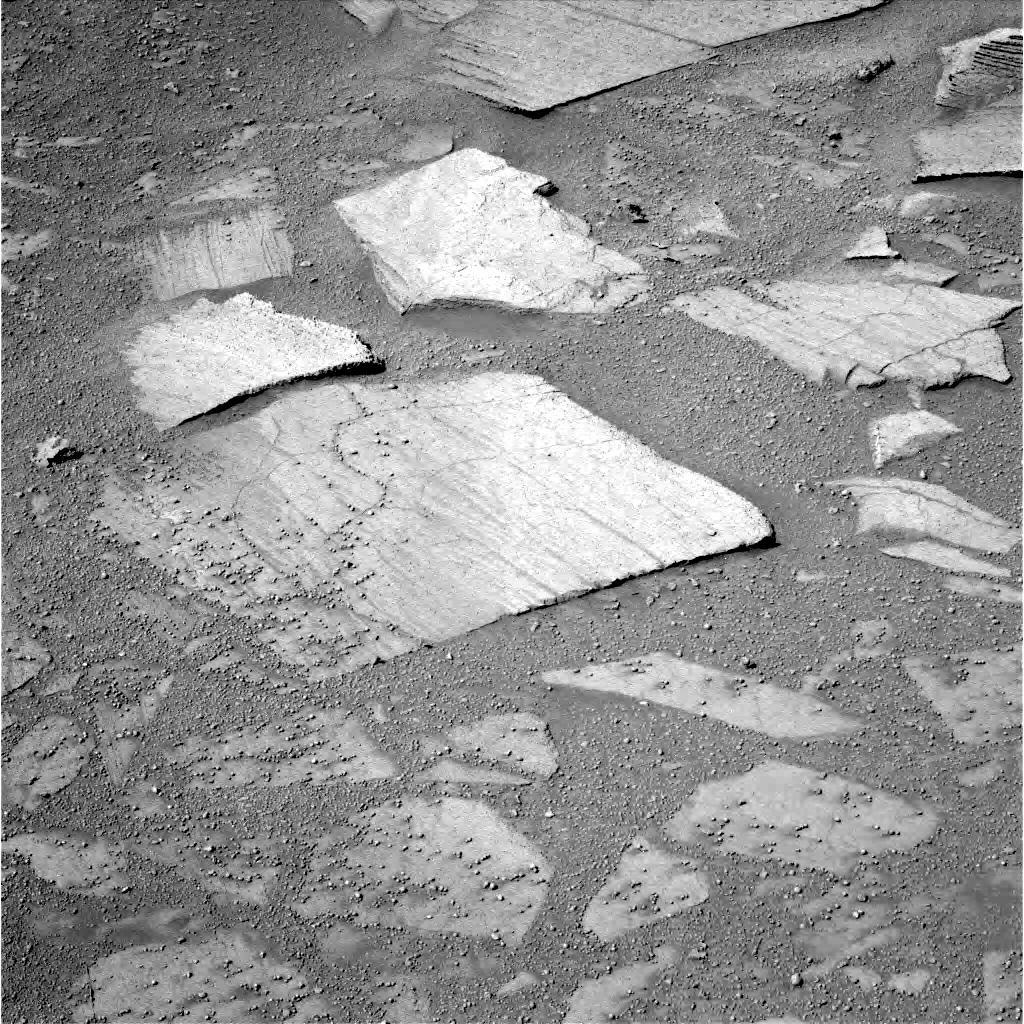
Terrain classes present: Bedrock, Gravel / Sand / Soil